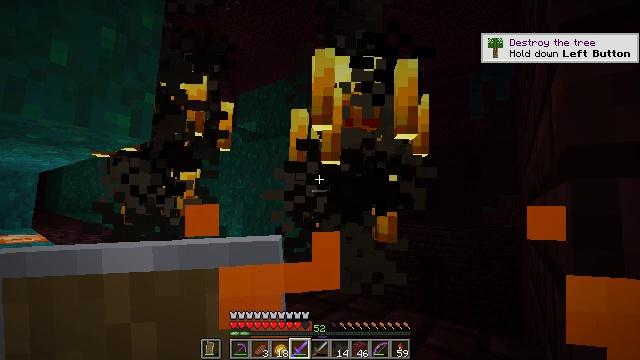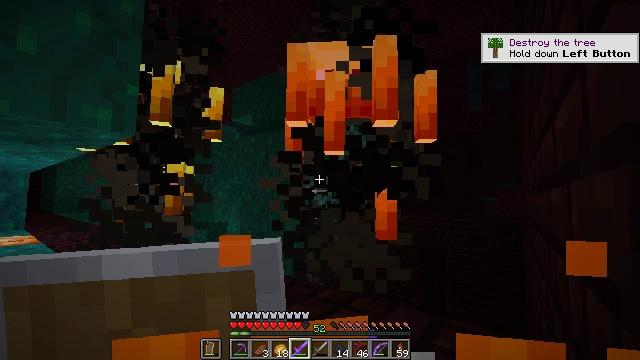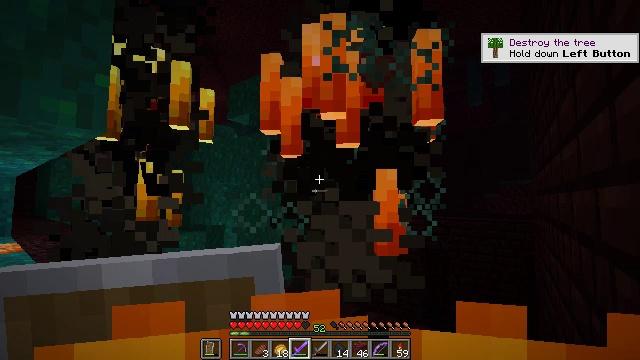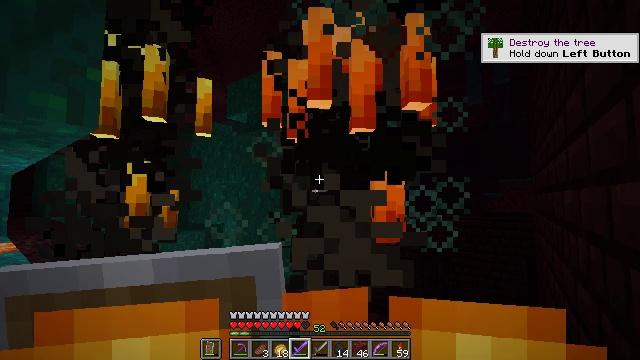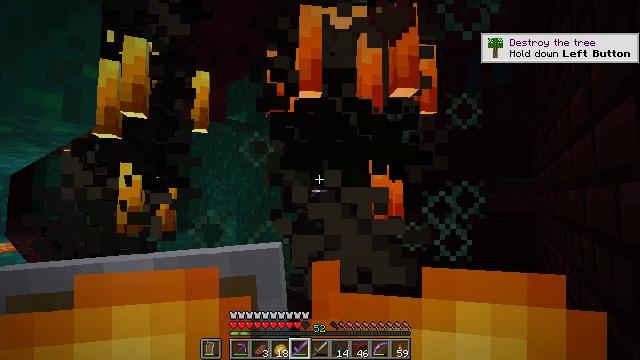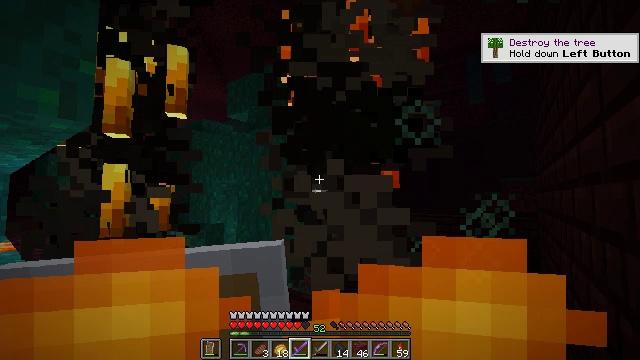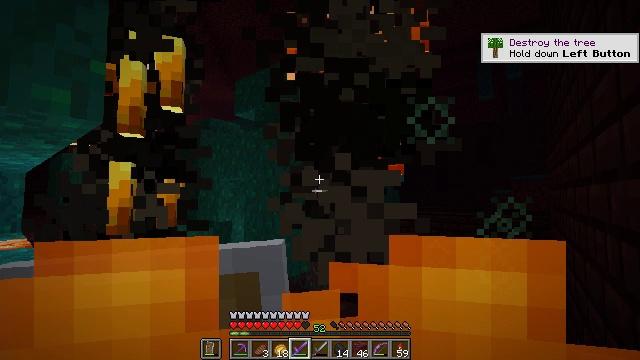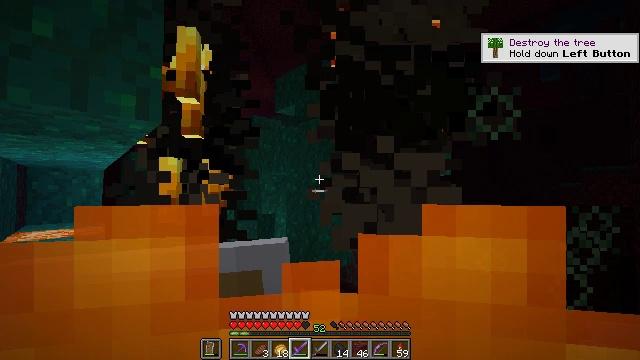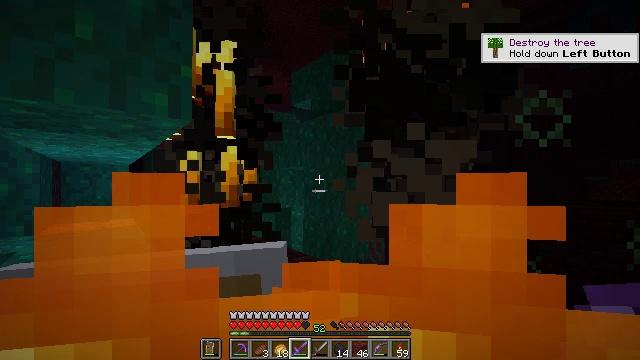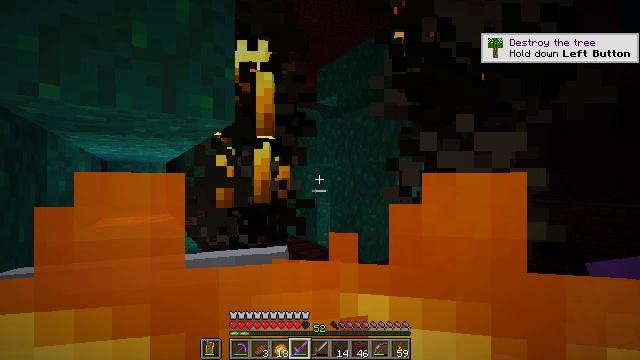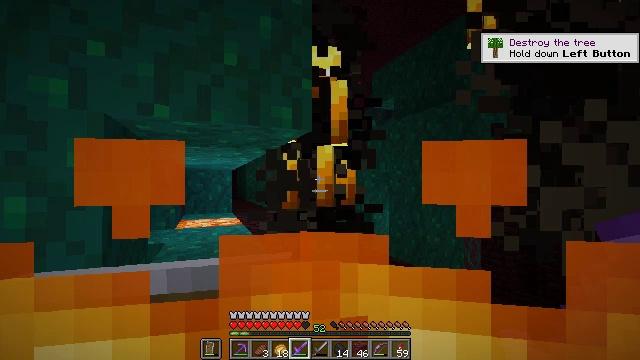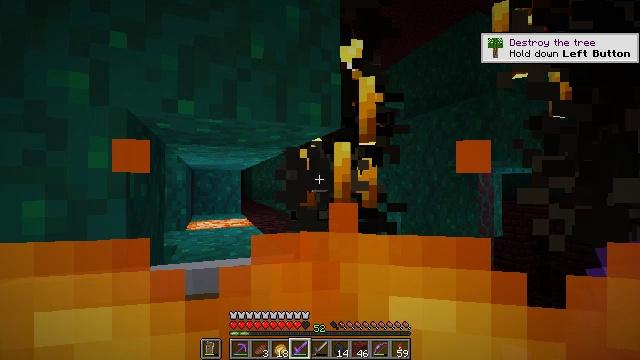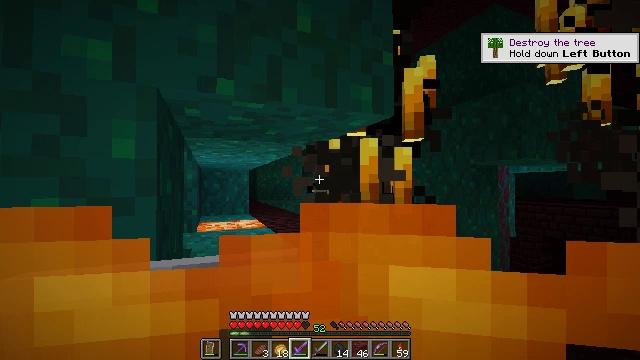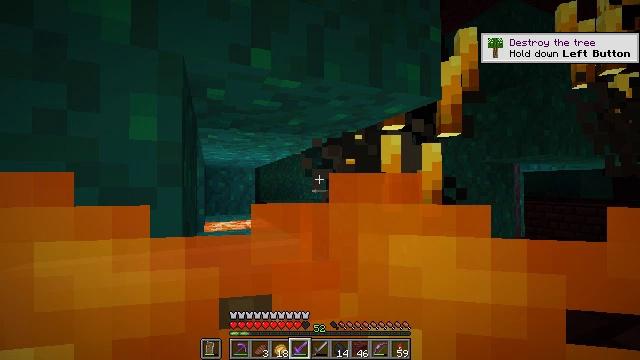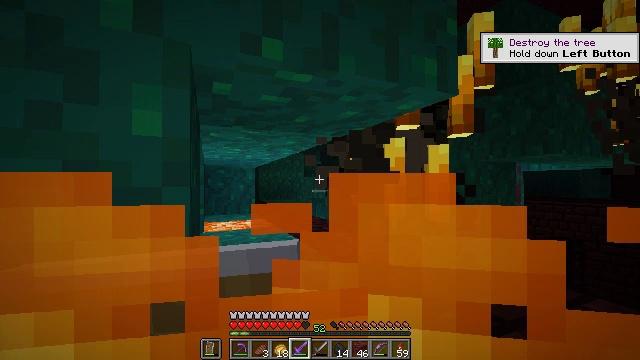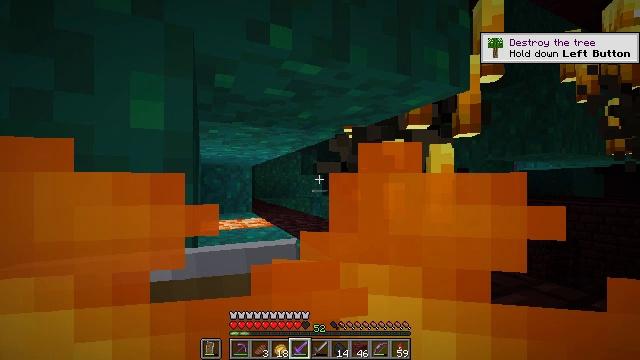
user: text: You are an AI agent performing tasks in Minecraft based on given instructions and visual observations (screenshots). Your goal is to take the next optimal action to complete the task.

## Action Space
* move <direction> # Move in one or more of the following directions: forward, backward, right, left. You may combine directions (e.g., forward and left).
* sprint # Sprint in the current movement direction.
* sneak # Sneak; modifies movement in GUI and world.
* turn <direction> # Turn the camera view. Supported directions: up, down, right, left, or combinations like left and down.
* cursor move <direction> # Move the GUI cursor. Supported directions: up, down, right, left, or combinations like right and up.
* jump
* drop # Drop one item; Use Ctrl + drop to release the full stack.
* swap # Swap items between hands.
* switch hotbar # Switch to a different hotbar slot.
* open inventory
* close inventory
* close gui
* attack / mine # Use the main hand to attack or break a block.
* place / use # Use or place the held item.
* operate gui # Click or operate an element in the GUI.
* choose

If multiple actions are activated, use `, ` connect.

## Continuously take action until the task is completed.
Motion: motion action
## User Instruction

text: Combat the blaze.
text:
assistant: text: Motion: move forward, turn down, attack / mine
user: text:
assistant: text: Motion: attack / mine
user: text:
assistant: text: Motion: attack / mine
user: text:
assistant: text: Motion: attack / mine
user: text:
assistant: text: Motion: attack / mine
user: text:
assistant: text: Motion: turn left, attack / mine
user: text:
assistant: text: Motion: turn left and down, attack / mine
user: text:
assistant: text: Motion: move left, turn left and down, attack / mine
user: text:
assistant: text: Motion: move left, turn left, attack / mine
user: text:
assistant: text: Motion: move forward and move left, turn left and up
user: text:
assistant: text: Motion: move forward and move left, attack / mine
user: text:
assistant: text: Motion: move forward and move left, attack / mine
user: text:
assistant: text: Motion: move forward and move left
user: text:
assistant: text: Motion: attack / mine
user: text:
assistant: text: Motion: attack / mine
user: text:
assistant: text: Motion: no_op